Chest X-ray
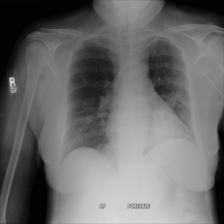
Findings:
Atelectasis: negative
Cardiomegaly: negative
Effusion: negative
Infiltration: negative
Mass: positive
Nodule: negative
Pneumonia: negative
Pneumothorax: negative
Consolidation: negative
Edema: negative
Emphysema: negative
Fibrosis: negative
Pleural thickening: negative
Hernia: negative